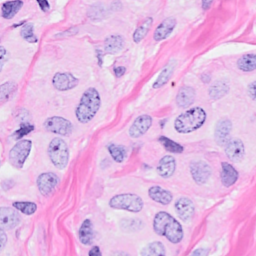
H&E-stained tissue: Breast